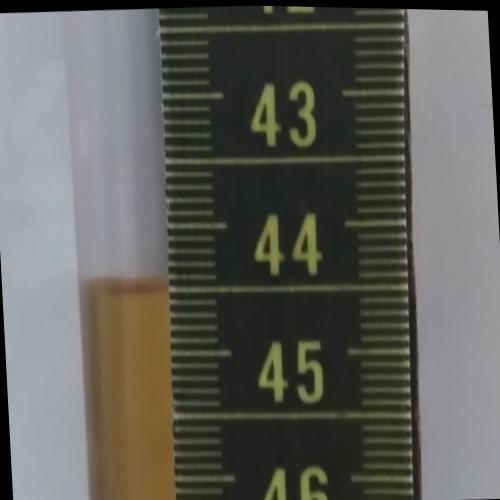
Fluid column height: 44.5 cm